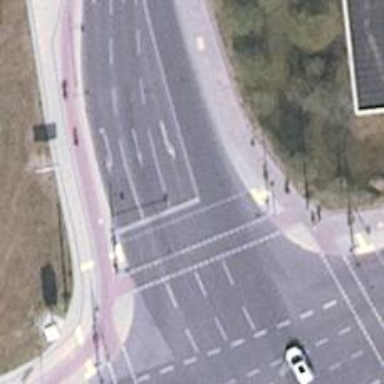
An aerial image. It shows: Road with traffic signals for signaling.